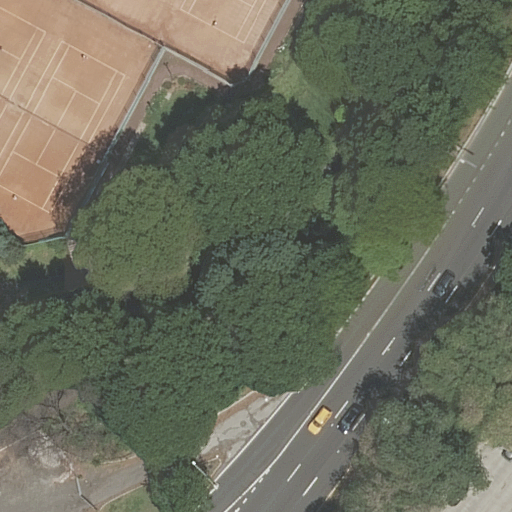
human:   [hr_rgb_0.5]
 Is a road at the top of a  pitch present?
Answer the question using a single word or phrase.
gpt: no

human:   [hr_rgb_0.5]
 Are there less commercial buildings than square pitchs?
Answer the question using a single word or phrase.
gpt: no

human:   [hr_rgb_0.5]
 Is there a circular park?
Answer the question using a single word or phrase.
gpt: no

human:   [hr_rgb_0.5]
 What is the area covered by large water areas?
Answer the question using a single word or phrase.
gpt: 0m2

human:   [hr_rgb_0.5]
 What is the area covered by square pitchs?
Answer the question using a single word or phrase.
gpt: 0m2

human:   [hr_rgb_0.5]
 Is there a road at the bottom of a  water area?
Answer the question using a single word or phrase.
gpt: no

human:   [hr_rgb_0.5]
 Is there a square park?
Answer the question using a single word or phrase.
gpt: no

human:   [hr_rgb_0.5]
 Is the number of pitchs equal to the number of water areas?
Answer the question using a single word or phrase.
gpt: no

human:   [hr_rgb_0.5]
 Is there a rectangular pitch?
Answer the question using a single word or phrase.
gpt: yes

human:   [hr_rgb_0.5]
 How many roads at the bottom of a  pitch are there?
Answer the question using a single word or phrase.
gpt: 4

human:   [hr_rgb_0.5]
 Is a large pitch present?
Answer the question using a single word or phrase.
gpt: yes

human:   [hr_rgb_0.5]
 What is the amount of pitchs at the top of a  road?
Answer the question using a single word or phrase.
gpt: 2

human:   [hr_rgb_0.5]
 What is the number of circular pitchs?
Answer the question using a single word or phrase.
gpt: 0

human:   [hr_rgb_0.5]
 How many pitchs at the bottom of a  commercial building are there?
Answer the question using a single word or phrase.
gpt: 0

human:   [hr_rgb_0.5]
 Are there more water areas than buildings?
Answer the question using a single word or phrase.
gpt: no

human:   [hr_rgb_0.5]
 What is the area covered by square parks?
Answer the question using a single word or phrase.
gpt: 0m2

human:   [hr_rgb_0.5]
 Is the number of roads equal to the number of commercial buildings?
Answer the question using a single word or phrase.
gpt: no

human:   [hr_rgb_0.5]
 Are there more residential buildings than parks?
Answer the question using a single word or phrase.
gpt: no

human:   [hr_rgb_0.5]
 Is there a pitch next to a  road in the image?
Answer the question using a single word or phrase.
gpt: yes

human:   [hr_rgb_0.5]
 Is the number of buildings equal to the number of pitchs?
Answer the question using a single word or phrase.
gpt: no

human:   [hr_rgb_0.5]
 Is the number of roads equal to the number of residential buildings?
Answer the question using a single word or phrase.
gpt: no

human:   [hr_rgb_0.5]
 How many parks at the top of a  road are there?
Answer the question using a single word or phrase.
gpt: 1

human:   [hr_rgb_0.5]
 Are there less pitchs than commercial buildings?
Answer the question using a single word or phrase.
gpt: no

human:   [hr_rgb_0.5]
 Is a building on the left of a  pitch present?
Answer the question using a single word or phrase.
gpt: no

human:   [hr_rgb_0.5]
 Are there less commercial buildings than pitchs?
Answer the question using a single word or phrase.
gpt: yes

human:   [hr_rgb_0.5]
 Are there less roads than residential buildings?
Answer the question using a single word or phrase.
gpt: no

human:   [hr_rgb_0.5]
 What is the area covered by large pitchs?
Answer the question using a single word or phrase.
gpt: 1096m2

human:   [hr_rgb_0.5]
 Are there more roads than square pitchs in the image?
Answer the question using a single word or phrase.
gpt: yes

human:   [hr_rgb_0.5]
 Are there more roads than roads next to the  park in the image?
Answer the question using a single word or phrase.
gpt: no

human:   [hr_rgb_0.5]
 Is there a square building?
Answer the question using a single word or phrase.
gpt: no

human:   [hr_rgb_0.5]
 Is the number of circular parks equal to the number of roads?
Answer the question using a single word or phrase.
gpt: no

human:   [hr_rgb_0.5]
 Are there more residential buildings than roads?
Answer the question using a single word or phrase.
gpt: no

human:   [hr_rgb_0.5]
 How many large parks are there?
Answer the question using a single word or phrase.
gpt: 1

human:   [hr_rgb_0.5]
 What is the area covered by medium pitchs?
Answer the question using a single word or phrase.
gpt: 336m2

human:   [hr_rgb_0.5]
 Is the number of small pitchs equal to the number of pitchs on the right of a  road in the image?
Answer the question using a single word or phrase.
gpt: yes

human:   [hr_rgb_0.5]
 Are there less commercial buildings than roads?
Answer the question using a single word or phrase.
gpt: yes